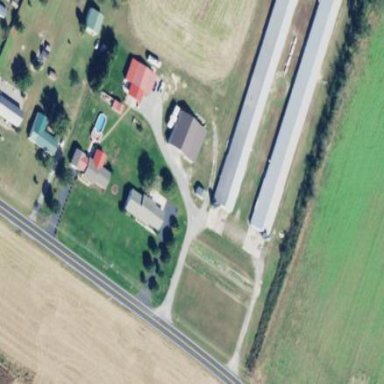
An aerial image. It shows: Farmyard area.